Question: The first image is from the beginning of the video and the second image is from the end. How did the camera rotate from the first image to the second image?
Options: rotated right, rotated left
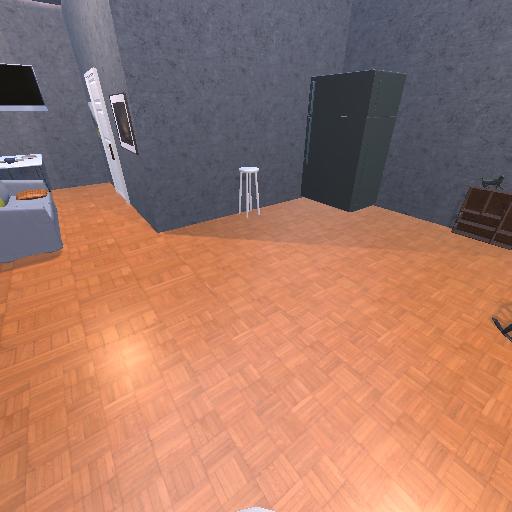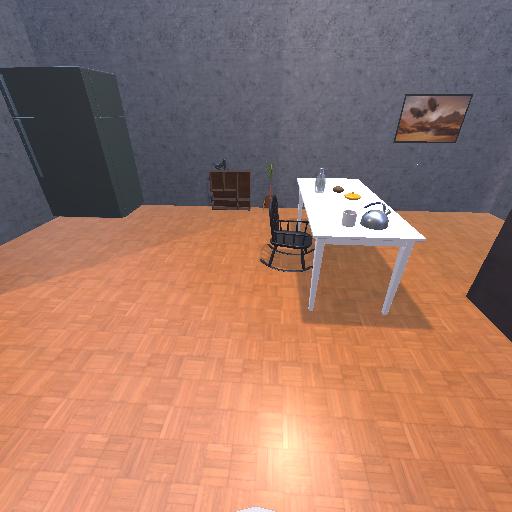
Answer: rotated right